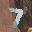
Label: 7